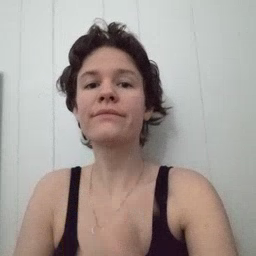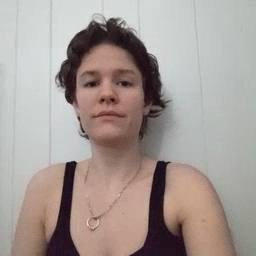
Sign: chin